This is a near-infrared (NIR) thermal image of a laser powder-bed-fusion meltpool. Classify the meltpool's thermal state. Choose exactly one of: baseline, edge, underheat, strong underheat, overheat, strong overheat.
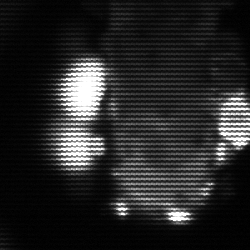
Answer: strong underheat